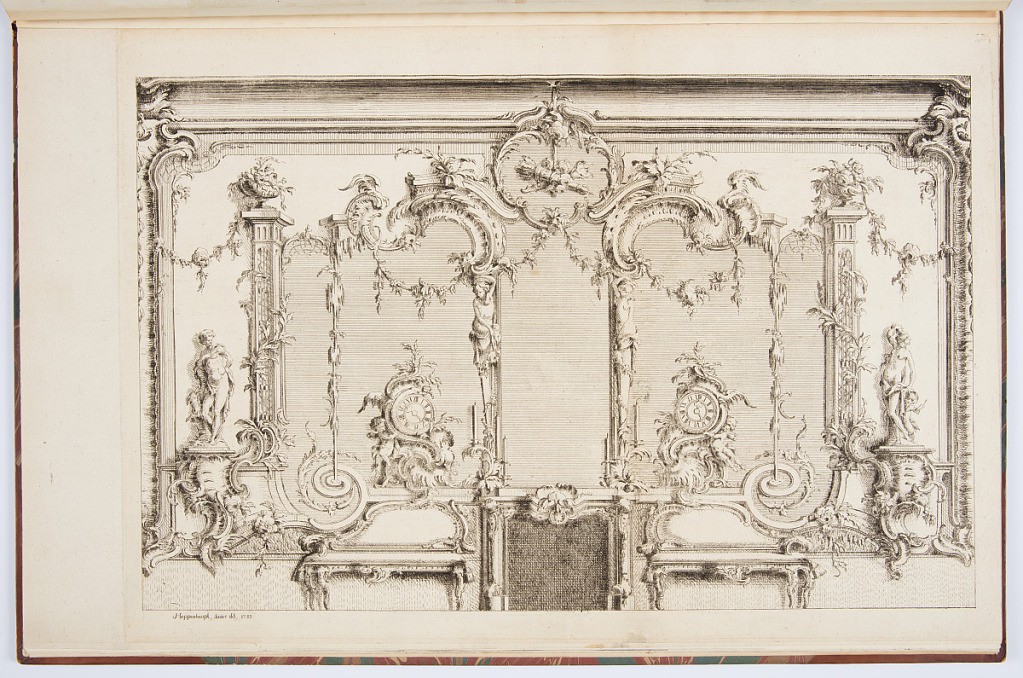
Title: Elevation of an Interior with Chimneypiece
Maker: Johann Michael Hoppenhaupt II, German, 1709–ca. 1778
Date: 1753
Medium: Etching and engraving on white laid paper tipped into cream laid paper
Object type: Print
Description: Elevation of an interior with a chimneypiece with over-mantel mirror at the center. The room is richly decorated with sofas, statues, clocks, and candelabra; the walls are covered in rocaille ornamentation, including scrolls, s- and c-curves, putti, vases, garlands, terms, and trophies. The plate is signed.